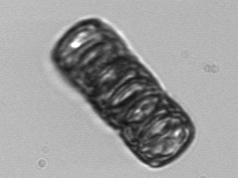
Label: Paralia_sulcata